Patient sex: M
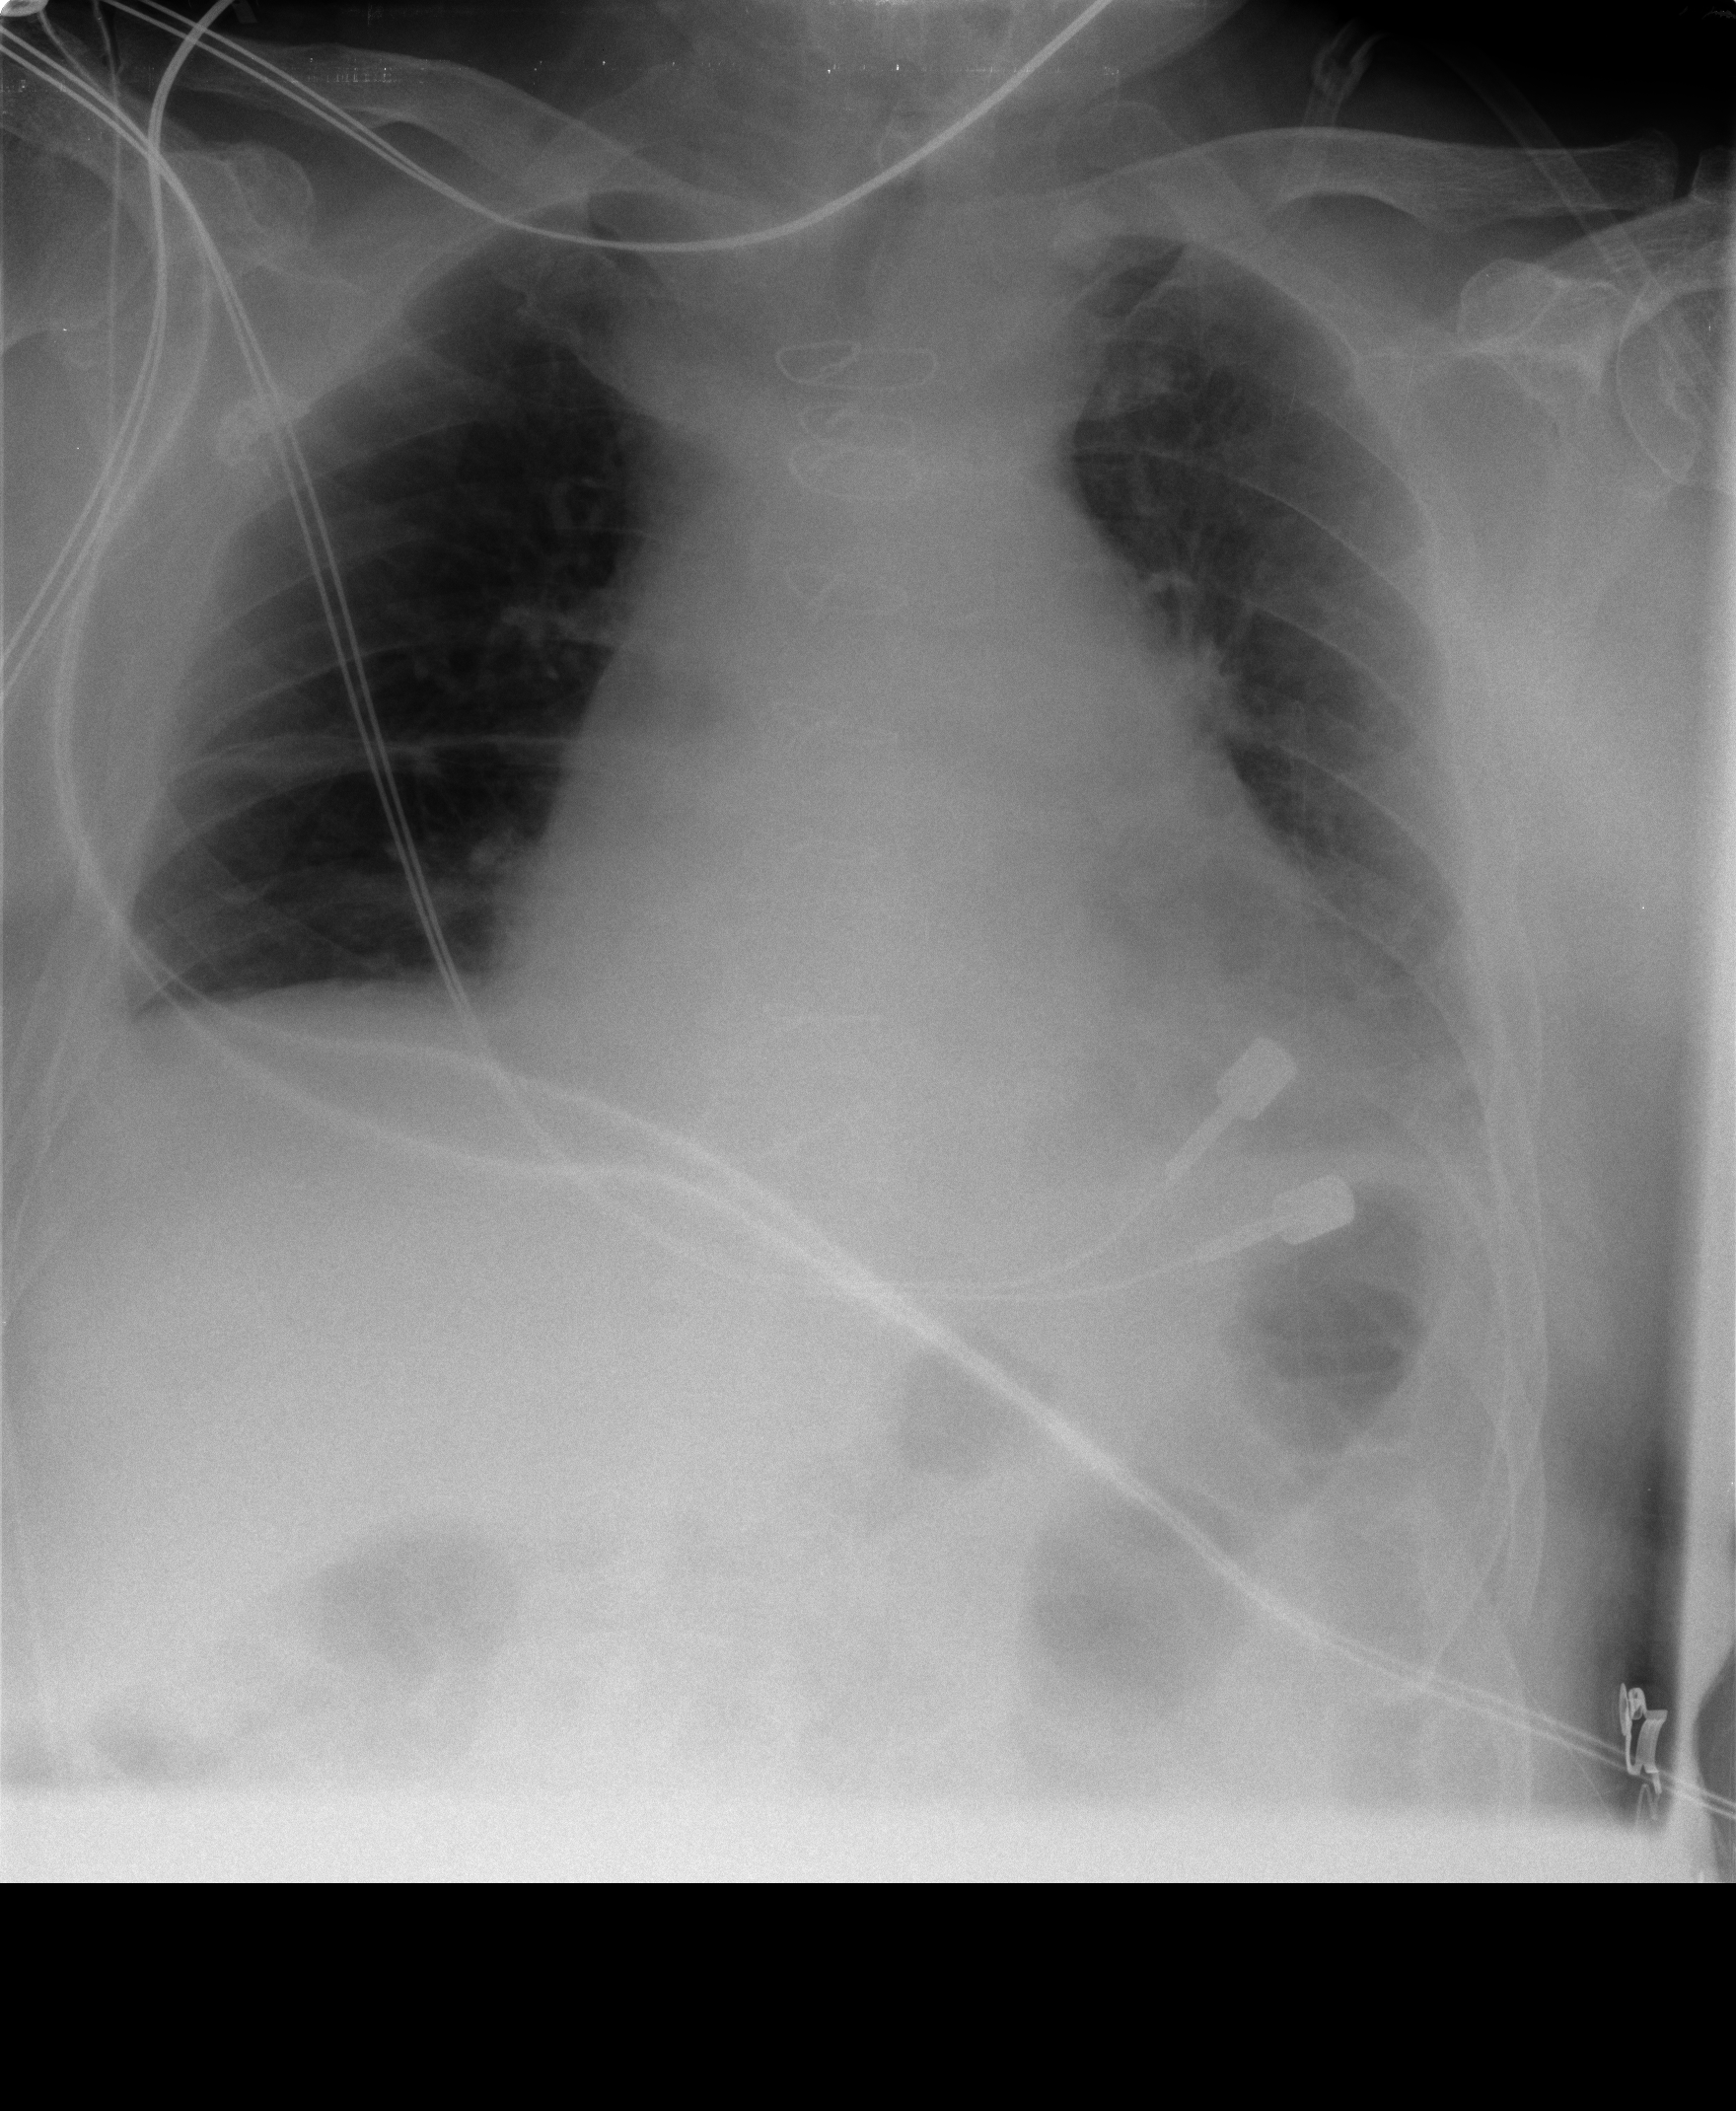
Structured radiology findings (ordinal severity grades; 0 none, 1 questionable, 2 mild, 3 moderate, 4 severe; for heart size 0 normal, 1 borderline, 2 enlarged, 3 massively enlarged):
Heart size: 2
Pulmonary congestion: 1
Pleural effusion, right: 0
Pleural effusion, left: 2
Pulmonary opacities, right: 0
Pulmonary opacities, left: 0
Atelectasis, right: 2
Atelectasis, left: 2